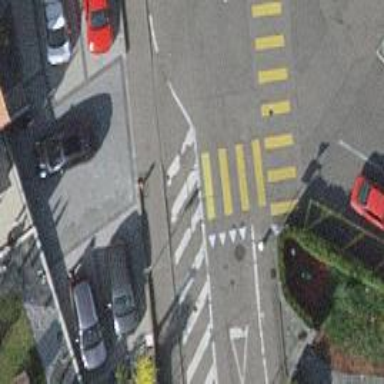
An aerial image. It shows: Zebra crossing on the road.